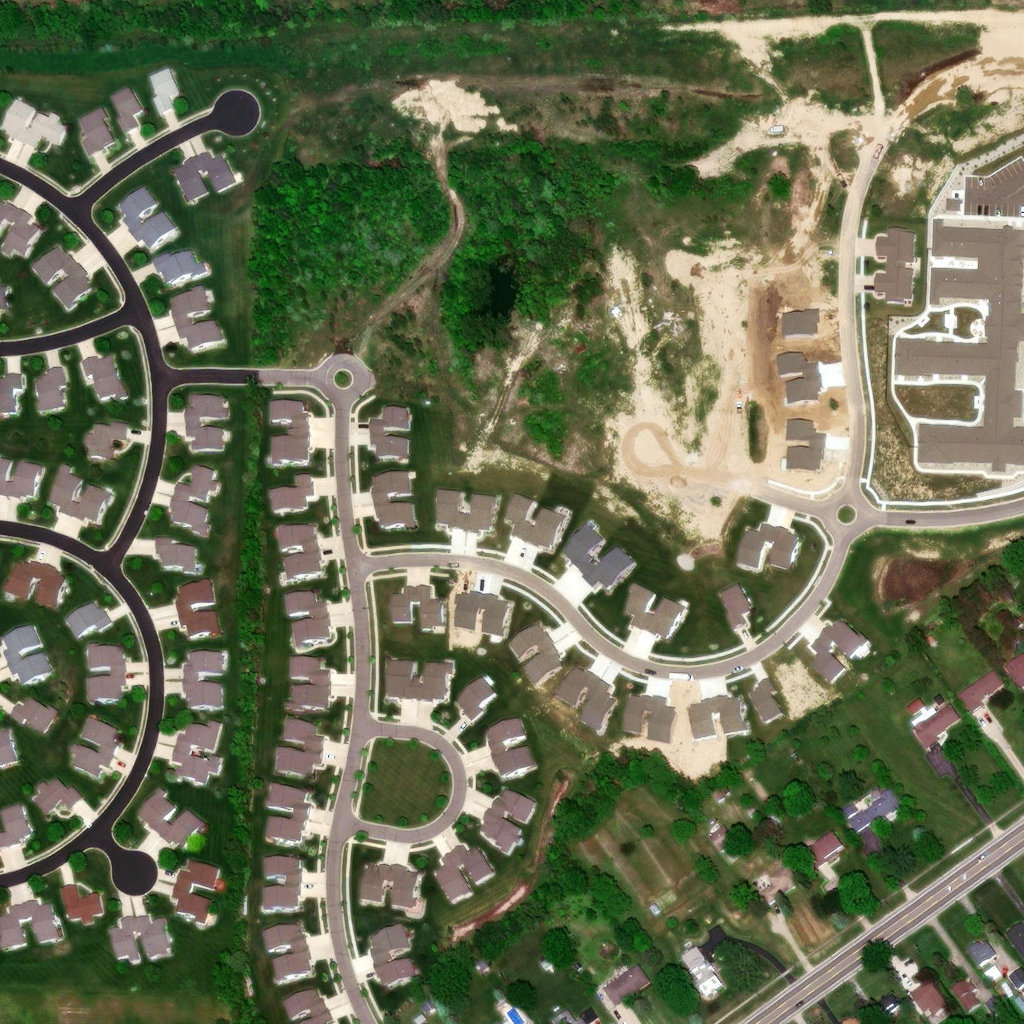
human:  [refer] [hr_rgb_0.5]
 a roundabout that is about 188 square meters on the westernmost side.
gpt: <box>[[31, 35, 35, 39, 0]]</box>